Field crop: maize
Growth stage: 1
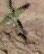
Species: atriplex